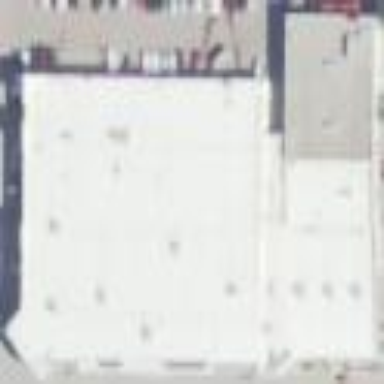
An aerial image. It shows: Car shop building.